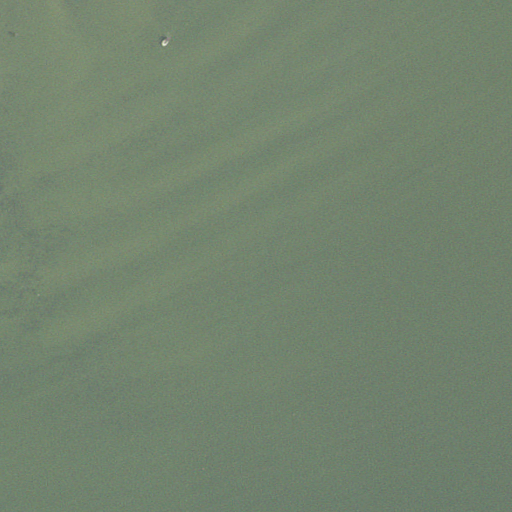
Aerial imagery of cape in Virginia named Ware Neck Point containing only open water